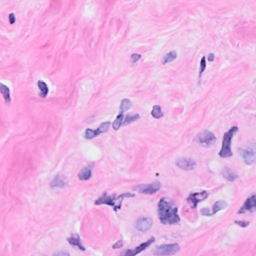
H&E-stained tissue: Breast